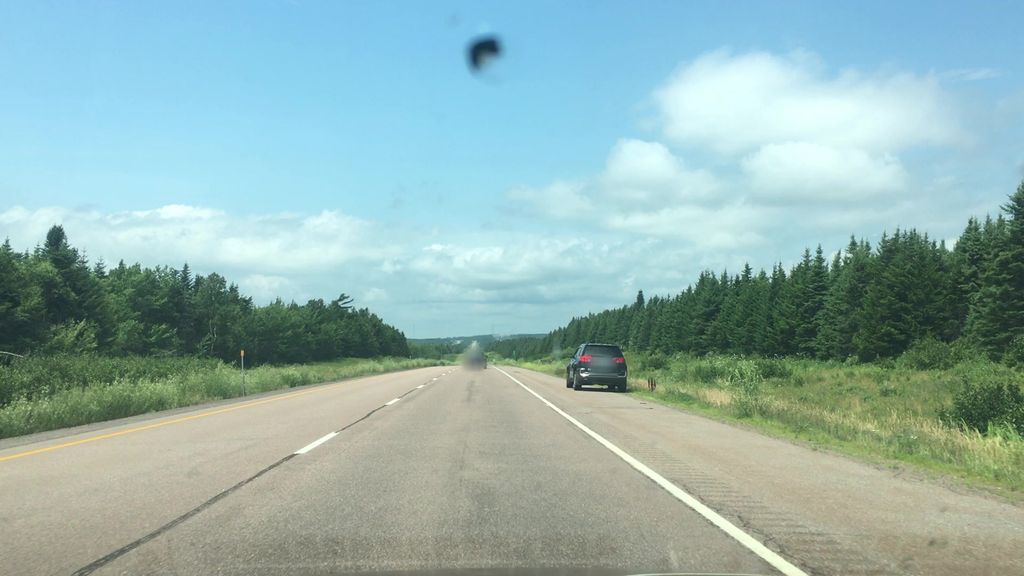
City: charlottetown